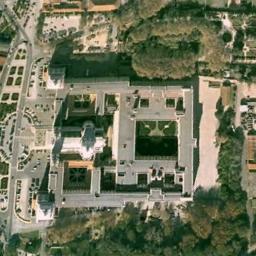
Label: palace